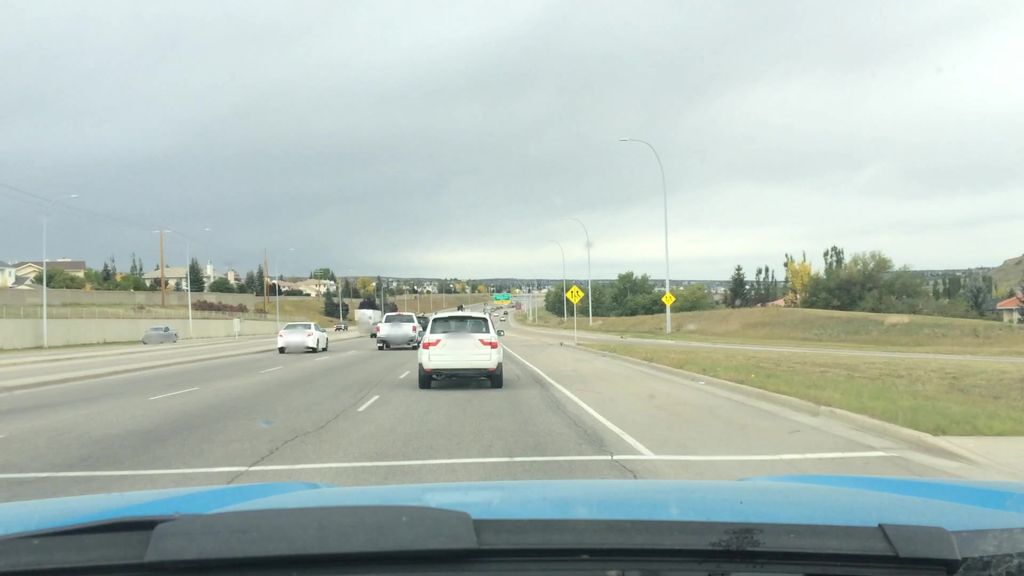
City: calgary